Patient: sex M, age 67
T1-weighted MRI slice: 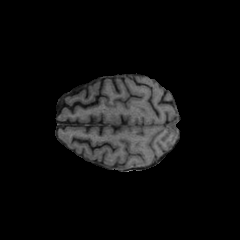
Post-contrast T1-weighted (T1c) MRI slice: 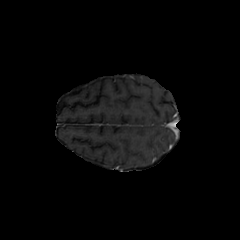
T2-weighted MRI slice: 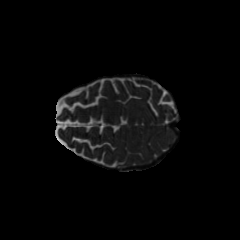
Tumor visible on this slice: no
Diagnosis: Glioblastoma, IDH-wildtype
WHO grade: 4